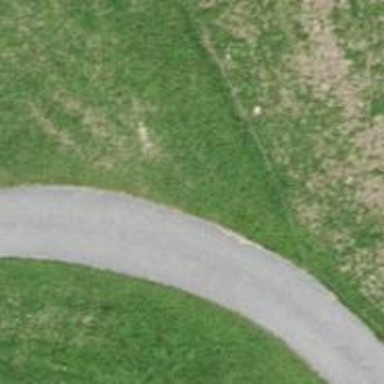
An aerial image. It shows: Well-maintained track road with grade 1 tracktype.